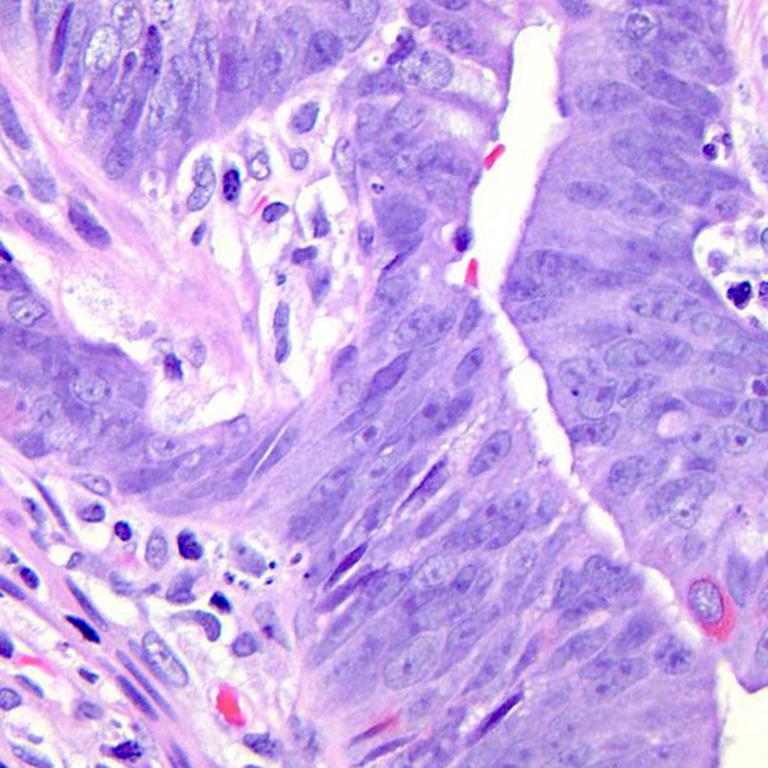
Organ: colon
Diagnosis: adenocarcinomas